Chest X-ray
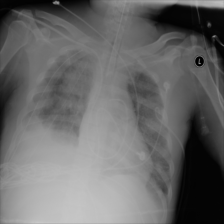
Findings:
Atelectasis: negative
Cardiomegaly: negative
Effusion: positive
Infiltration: positive
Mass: negative
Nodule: negative
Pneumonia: negative
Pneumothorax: negative
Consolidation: negative
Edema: negative
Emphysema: negative
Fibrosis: negative
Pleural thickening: negative
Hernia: negative